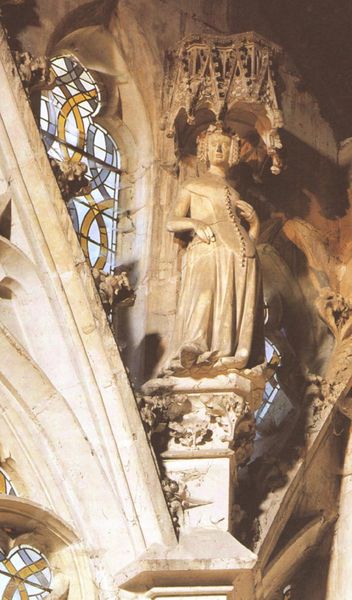
Titel: Johanna von Boulogne
Standort: Poitiers, Palais (EU - F)
Schlagwörter: blätter, fenster, frau, frisur, glas, kleid, profile, falten, sockel, innenraum, kirche, gotik, krone, locken, skulptur, giebel, detail, knöpfe, baldachin, sporn, bauplastik, maßwerk, kriechblume, kirchenfenster, spätgotik